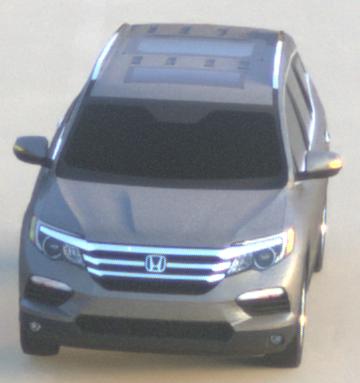
Make: Honda
Model: Pilot
Detailed model: 3
Model produced from: 2015
Model produced until: 2022
Doors: 5
Color: gray
Road condition: dry road
Daytime: dawn
Contrast: medium contrast